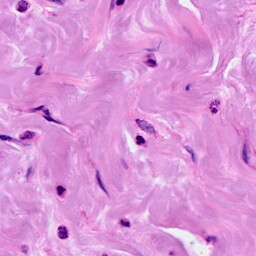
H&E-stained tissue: Breast